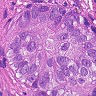
Metastatic tissue present: yes